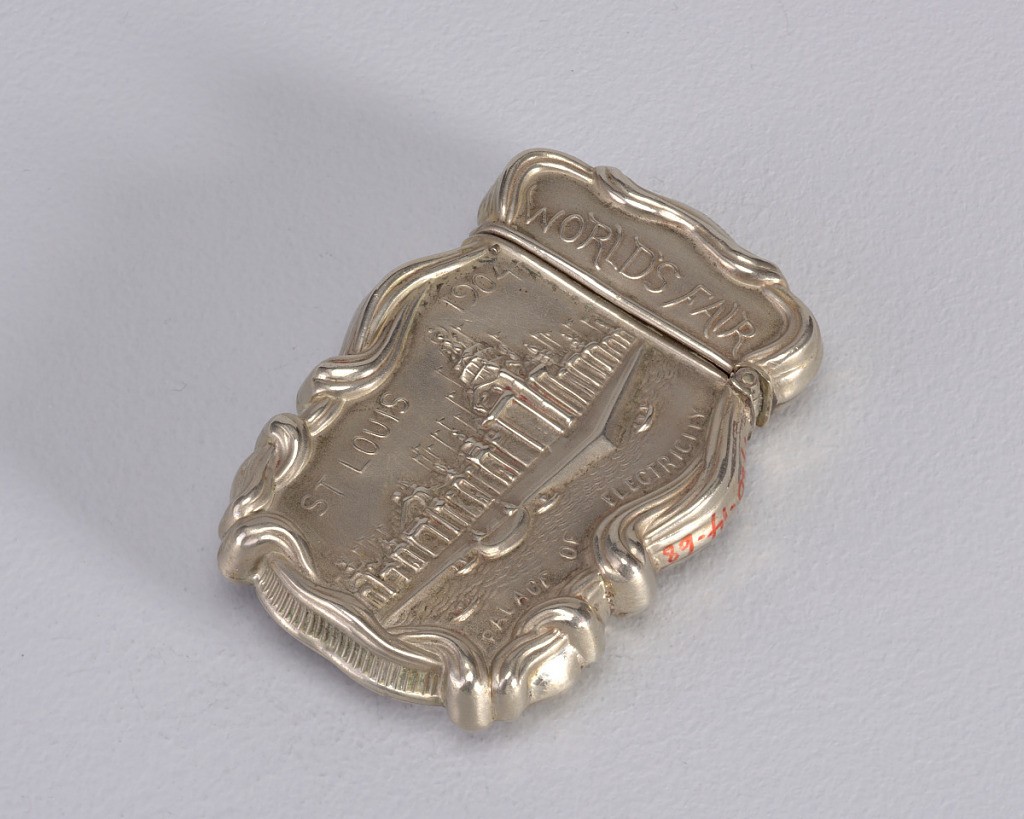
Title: "Palace of Electricity, St. Louis World's Fair"
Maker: James E. Blake Co.
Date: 1904
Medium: Metal
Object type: Matchsafe
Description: Oblong, with ornate curved sides, cinched where lid meets box body, featuring raised horizontal decoration depicting large pavillion-like building, inscribed  "St. Louis 1904" above architectural rendering, and "Palace of Electricity" below. Inscribed on lid, and legible when box is turned long side up is "World's Fair", all decoration framed by winding, sinuous, fabric-like band that wraps around perimeter of box. Reverse features raised decoration of woman, seated in garden setting, dressed in long, Classical-style garment, drying her hair, probably based on figure of Venus, behind her is statue of a similar theme, all framed by c-curves and counter-curves. Lid hinged on upper, long side. Striker on bottom.